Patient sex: F
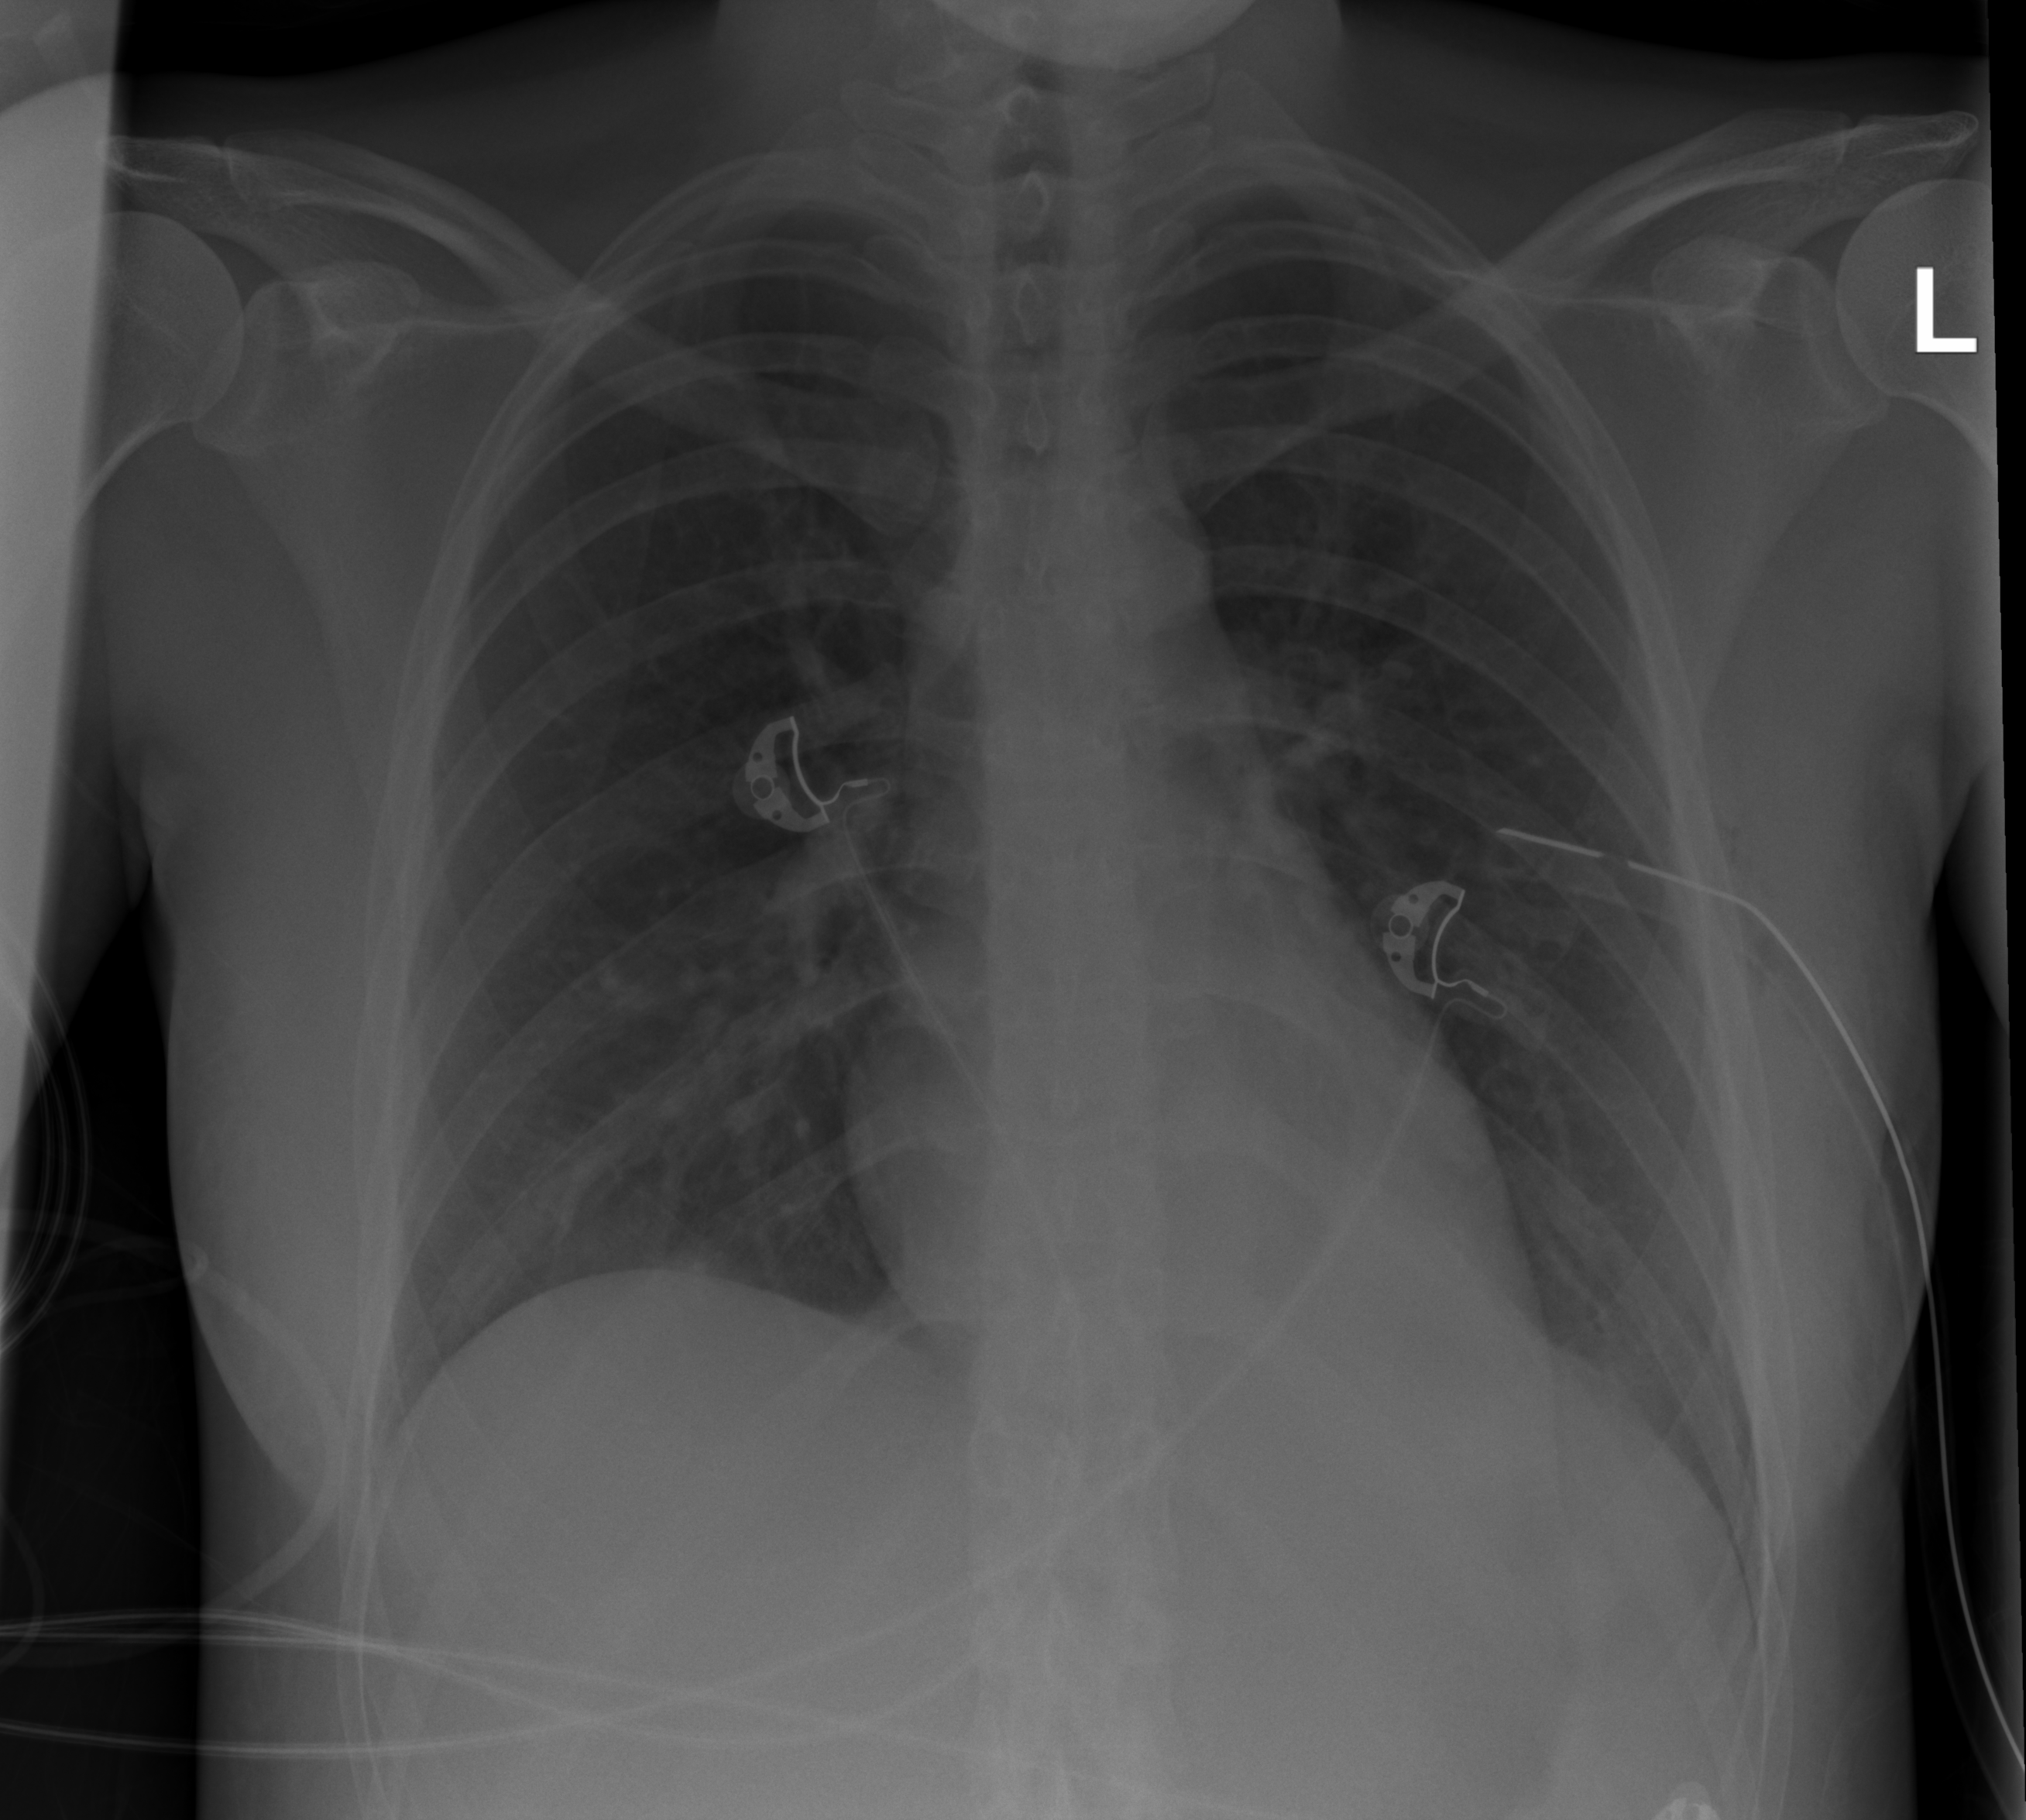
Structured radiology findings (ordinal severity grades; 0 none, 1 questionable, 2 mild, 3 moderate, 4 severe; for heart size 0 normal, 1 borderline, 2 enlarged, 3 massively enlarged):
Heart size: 0
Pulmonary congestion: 0
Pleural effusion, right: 0
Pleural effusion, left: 2
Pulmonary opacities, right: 0
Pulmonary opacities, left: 0
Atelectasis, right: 0
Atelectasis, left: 2